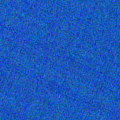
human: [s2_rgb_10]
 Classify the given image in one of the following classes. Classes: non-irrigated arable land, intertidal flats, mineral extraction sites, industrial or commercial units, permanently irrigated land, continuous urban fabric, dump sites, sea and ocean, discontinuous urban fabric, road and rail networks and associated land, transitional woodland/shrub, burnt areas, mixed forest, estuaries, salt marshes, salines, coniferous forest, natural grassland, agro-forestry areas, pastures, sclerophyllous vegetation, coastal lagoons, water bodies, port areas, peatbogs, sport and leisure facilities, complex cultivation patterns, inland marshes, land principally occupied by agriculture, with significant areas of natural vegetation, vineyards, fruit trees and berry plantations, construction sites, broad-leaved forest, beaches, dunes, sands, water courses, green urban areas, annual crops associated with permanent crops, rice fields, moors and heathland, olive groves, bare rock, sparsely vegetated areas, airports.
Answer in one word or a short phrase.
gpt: sea and ocean